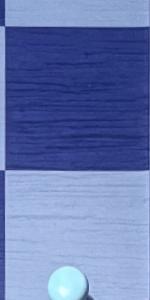
Label: Empty